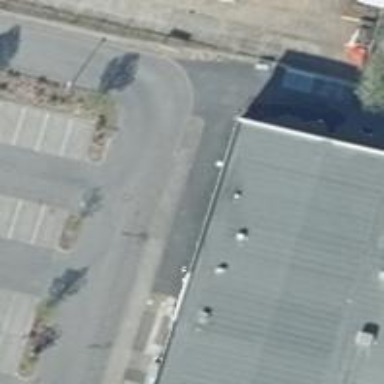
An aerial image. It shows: Paved parking aisle serving as service road.